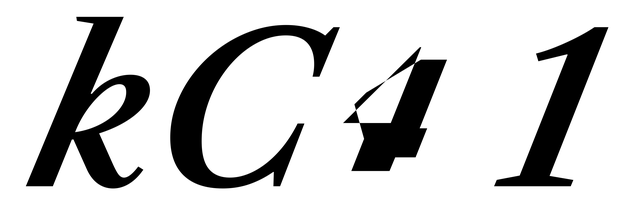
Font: LibreCaslonText-Italic_SemiBold_Italic